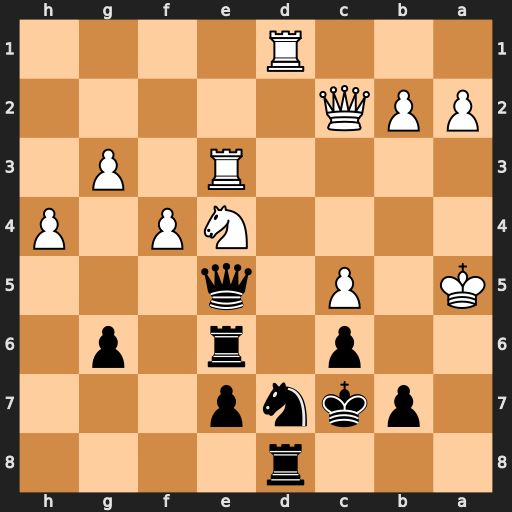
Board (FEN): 3r4/1pknp3/2p1r1p1/K1P1q3/4NP1P/4R1P1/PPQ5/3R4
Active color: b
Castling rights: -
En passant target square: -
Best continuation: b6+ Kb4 bxc5+ Ka3 Ra8+